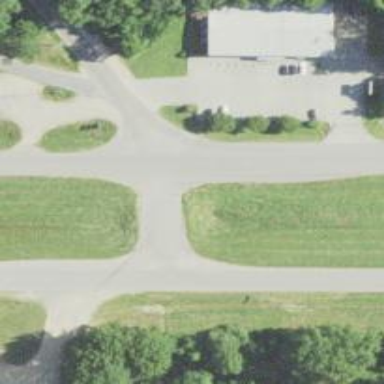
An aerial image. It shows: Stop road.